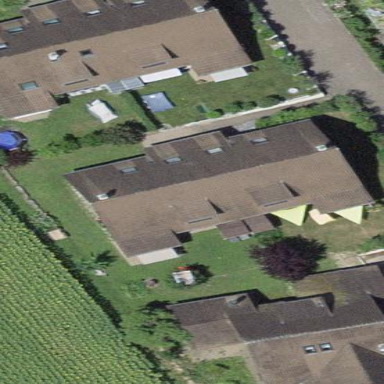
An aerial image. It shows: Building with tile roof.